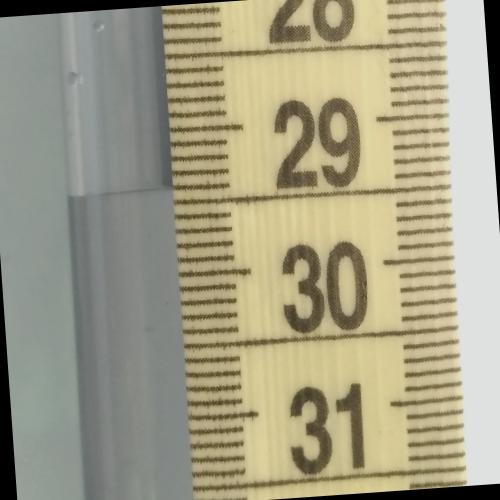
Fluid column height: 29.4 cm